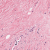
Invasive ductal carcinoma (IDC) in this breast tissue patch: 0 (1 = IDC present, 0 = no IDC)